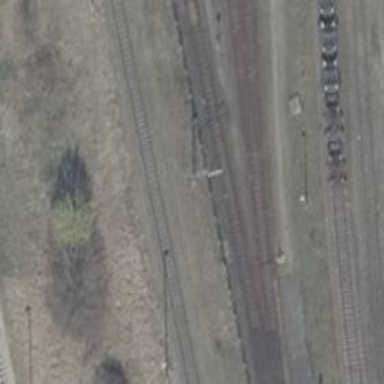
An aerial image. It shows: Railway switch.